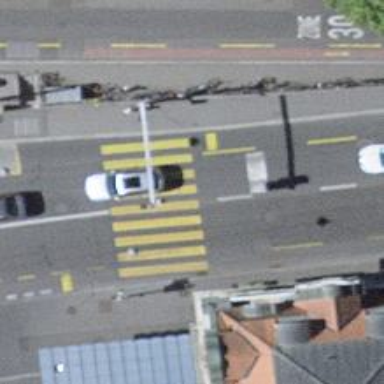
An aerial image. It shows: Kerb barrier.